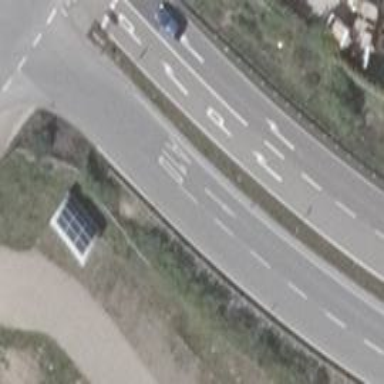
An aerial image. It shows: Asphalt trunk link road.